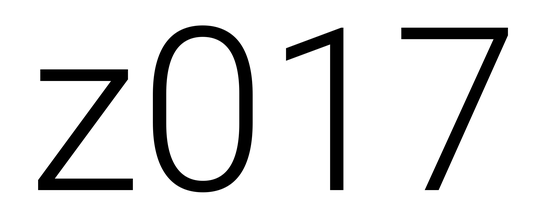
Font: Roboto_Light